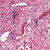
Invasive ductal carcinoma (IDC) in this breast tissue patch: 1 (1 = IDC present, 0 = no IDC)